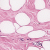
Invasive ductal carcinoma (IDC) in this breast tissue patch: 0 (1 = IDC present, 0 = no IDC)